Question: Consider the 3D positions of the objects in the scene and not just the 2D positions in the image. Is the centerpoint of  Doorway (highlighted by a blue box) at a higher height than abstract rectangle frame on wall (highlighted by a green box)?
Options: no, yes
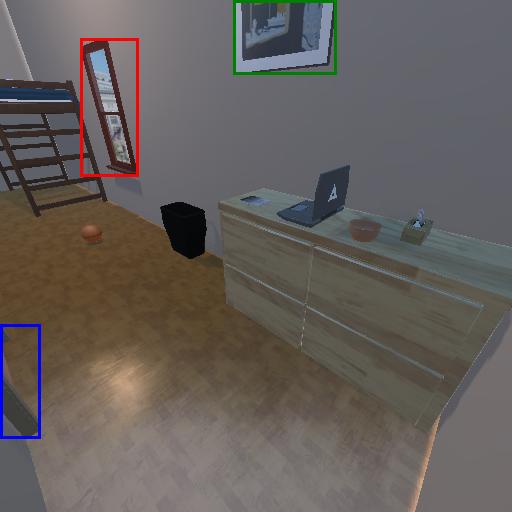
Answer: no